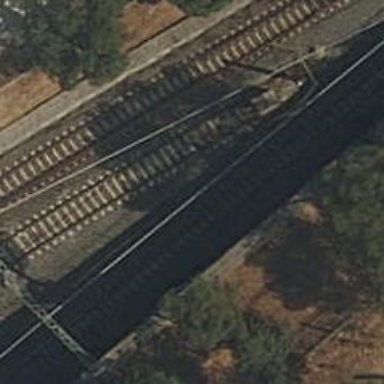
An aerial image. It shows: Yard with electrified contact line.